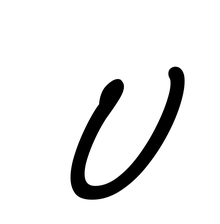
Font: MeowScript-Regular